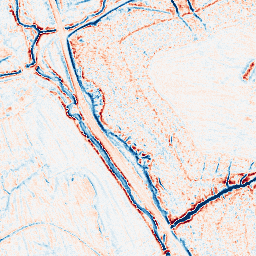
Category: edge_preserving
Decomposition family: anisotropic_diffusion
Decomposition parameters: iterations: 10
kappa: 30
gamma: 0.15
Upsampling method: sinc_blackman
Upsampling parameters: scale: 2
kernel_size: 16
Upsampling scale: 2